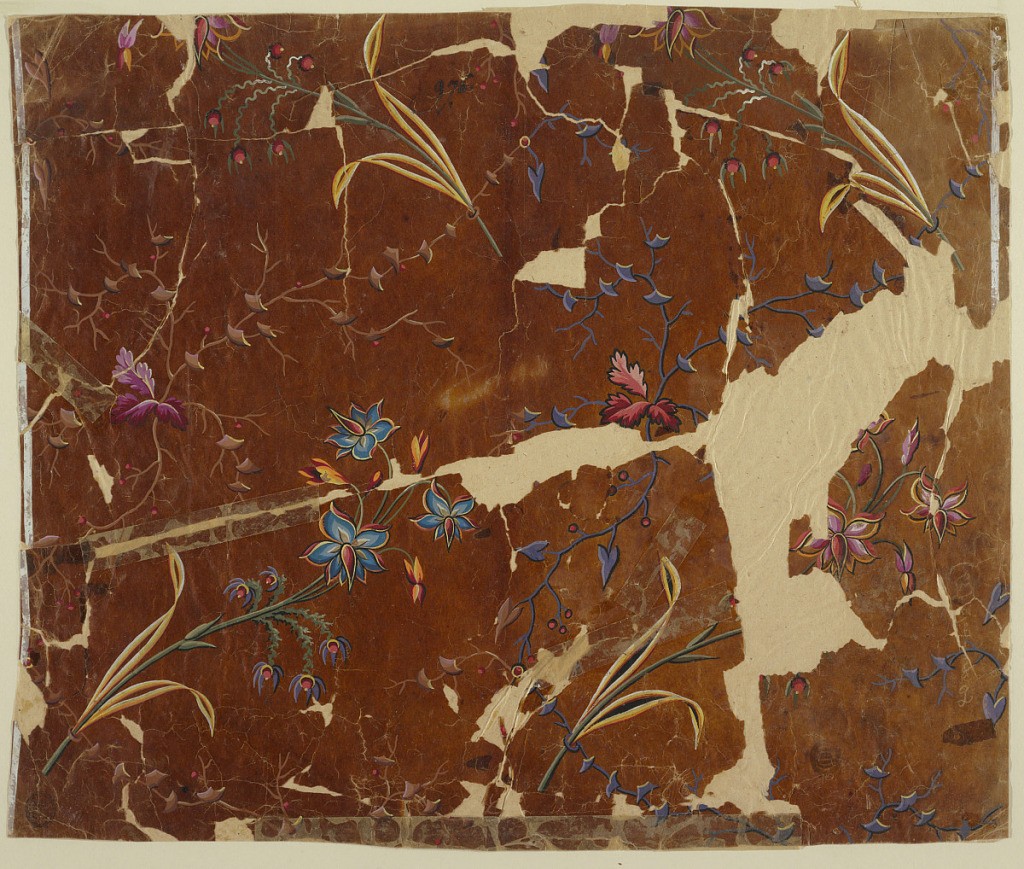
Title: Design for a Woven Fabric, Fragment
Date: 1815–1840
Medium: Brush and gouache on oily tracing paper
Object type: Drawing
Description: A plant with three blossoms, crossed by a pending indented leaf. Fragments.